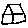
Label: house